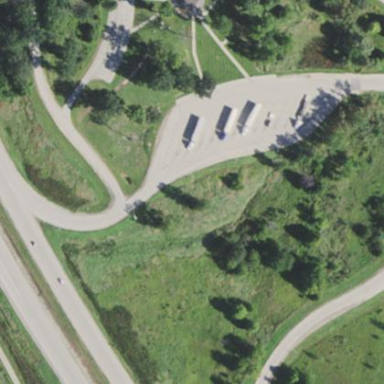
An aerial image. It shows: Rest area along the road.